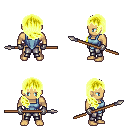
a pixel art fantasy rpg character, male body template, human, tanned skin, blue vest, metal pants, gold right-swept hairstyle, metal gloves, spear, four views (front, back, left, right), 2x2 character sprite sheet, small pixel art, hard edges, no anti-aliasing